Question: I have a code that changes a tab bar color like this
'''
UITabBar *tabBar = [vc.view.subviews objectAtIndex:1];
CGRect rectAdjust = CGRectMake(roundf(screenWidth - 305.0f) / 2.0f, screenHeight - 54.0f - 10.0f, 305.0f, 54.0f);
tabBar.frame = rectAdjust;
UIColor *tabbarBg = [UIColor colorWithRed:0.9 green:0.9 blue:0.9 alpha:1.0];
tabBar.tintColor = tabbarBg;
'''
The code should change color of tab bar without any flaw however, I got this result

notice that there has a black line above my tab bar. I don't know where this comes from.
How to get rid of that?
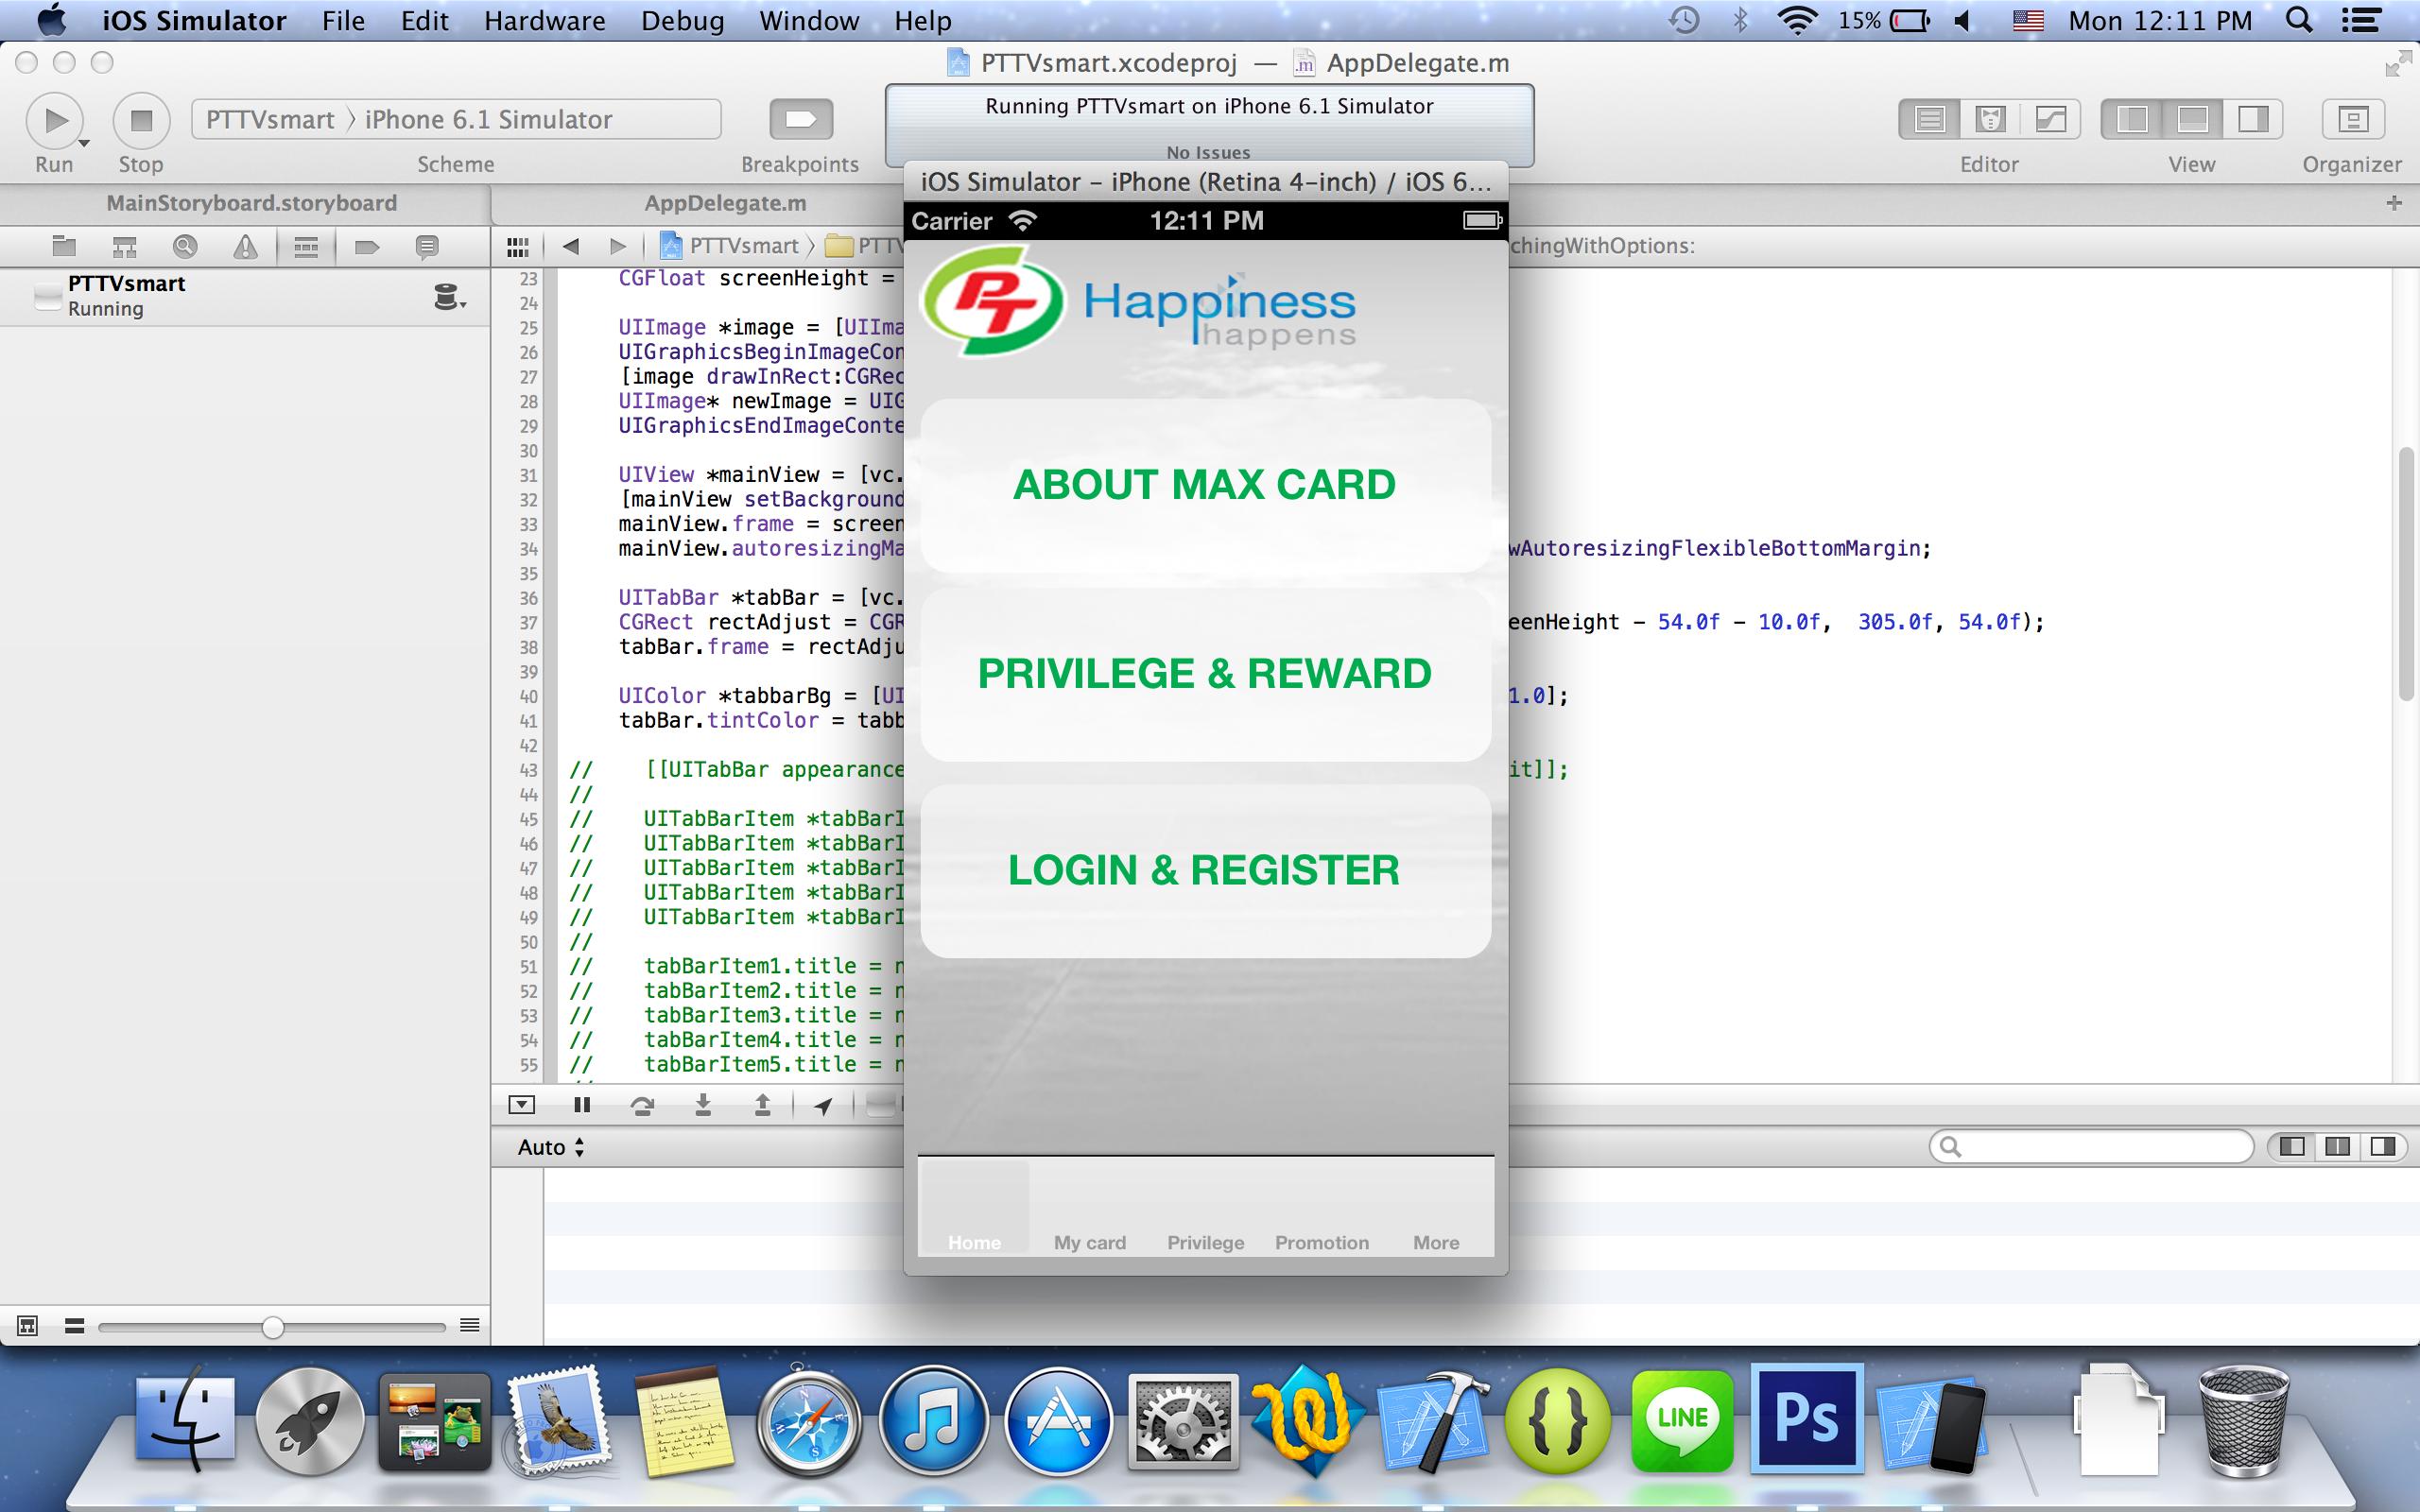
Answer: If you want to remove black line on top of the 'UITabBar' then use following suggestion,
Add following framework in your project
'''
#import <QuartzCore/QuartzCore.h>
'''
And write following code
'''
self.tabBar.layer.borderWidth = 0.50;
self.tabBar.layer.borderColor = self.tabBar.tintColor.CGColor;
'''
I did not tried but I think comment should be work if not then use above suggestion.